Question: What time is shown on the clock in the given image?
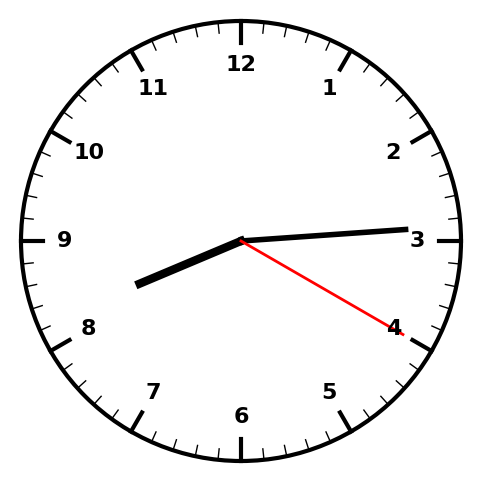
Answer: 08:14:20